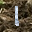
Label: 1